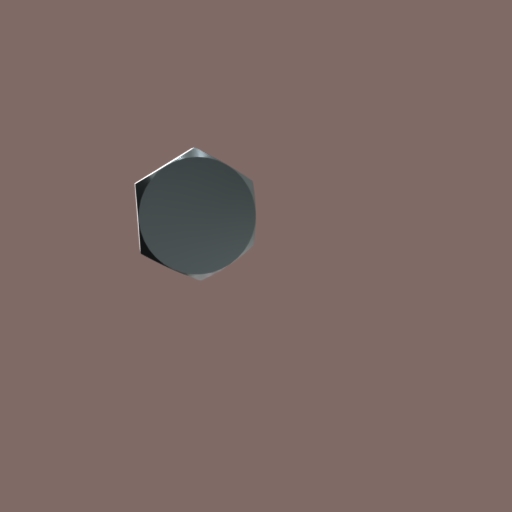
Label: bolt